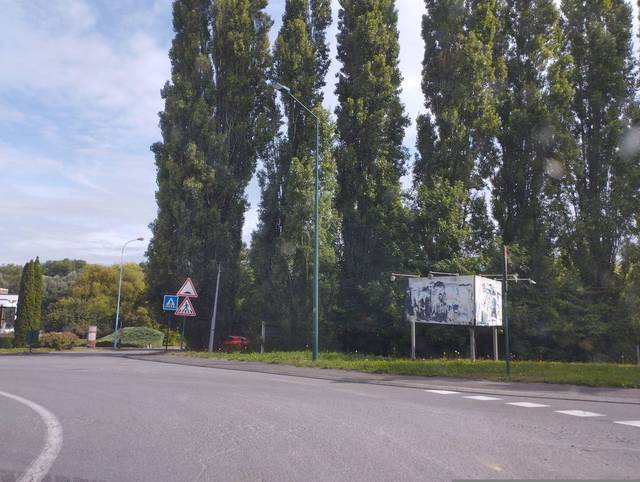
Region: France
Coordinates: 50.299, 2.815